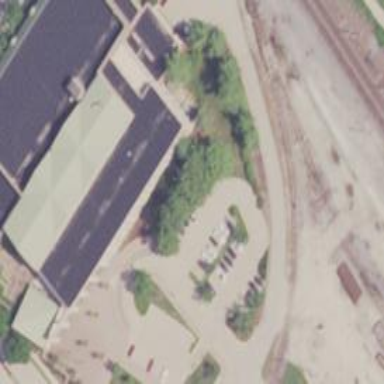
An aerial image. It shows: Public building.